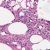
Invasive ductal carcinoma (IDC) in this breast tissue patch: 0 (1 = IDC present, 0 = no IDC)